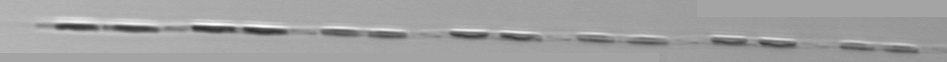
Label: Pseudo-nitzschia